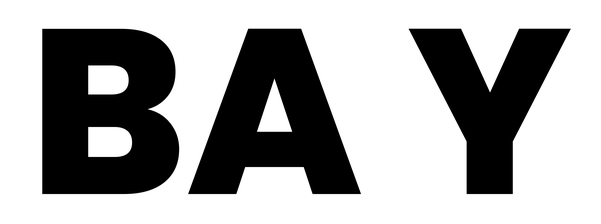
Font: Poppins-ExtraBold